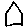
Label: house